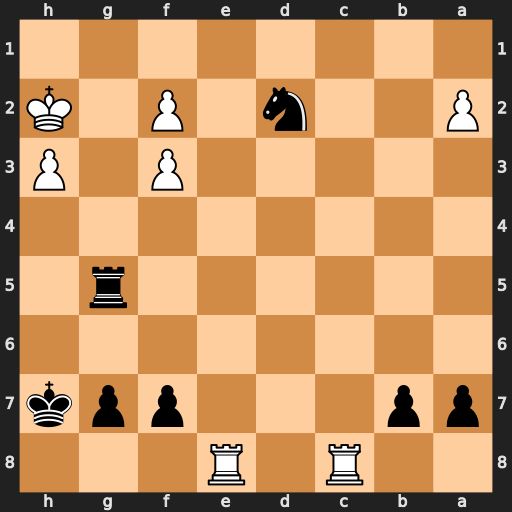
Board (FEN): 2R1R3/pp3ppk/8/6r1/8/5P1P/P2n1P1K/8
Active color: b
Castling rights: -
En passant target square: -
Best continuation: Nxf3+ Kh1 Rg1#